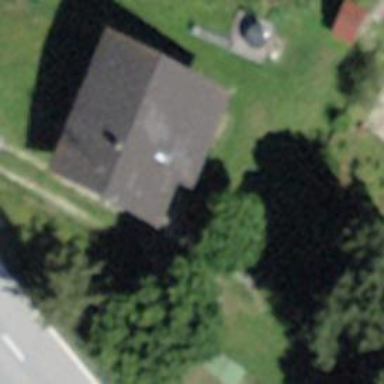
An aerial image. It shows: Detached building.